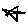
Label: star